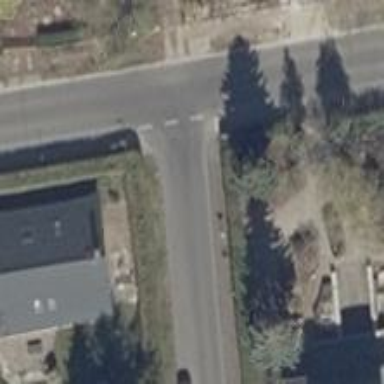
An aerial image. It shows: Road with "give way" sign.